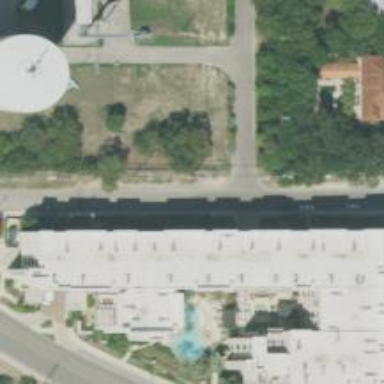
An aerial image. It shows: University dormitory building for residential purposes.